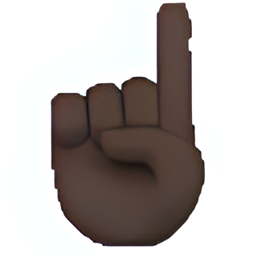
Name: white up pointing index
Emoji: ☝🏿
Group: People & Body
Sub-group: hand-single-finger